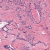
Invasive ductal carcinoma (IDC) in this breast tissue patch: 0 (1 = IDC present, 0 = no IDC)